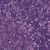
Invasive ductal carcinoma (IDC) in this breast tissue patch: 0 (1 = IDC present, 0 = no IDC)